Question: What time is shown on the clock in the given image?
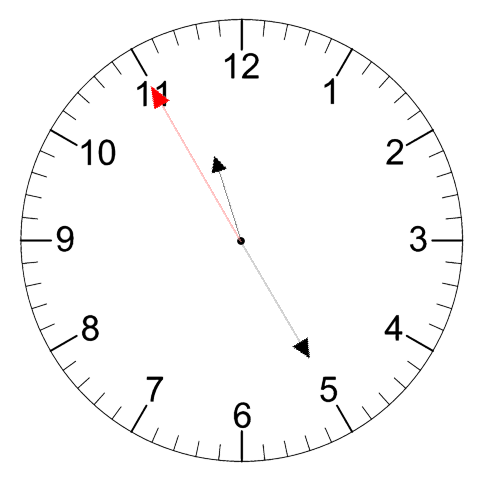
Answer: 11:24:55